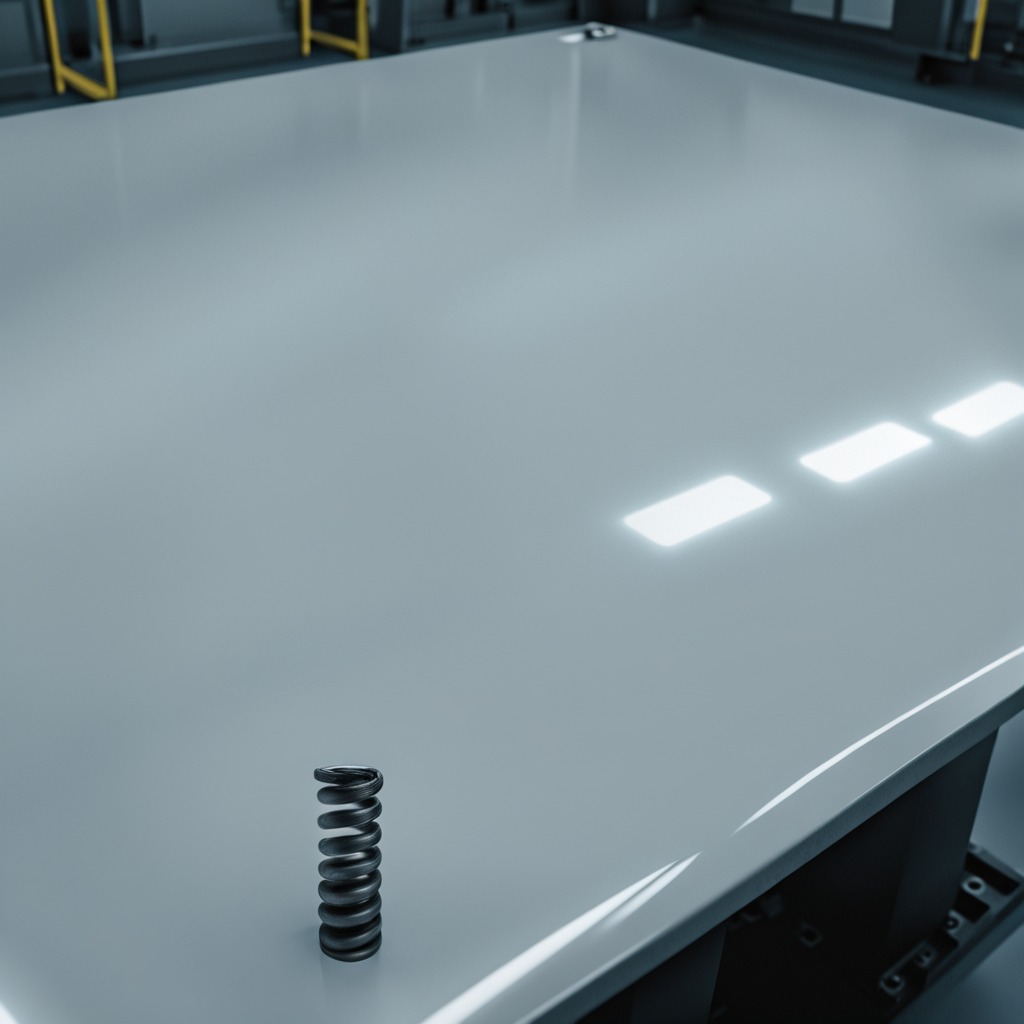
A coiled metal spring is lying on a high-gloss table in a ship maintenance bay industrial lighting.